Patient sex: M
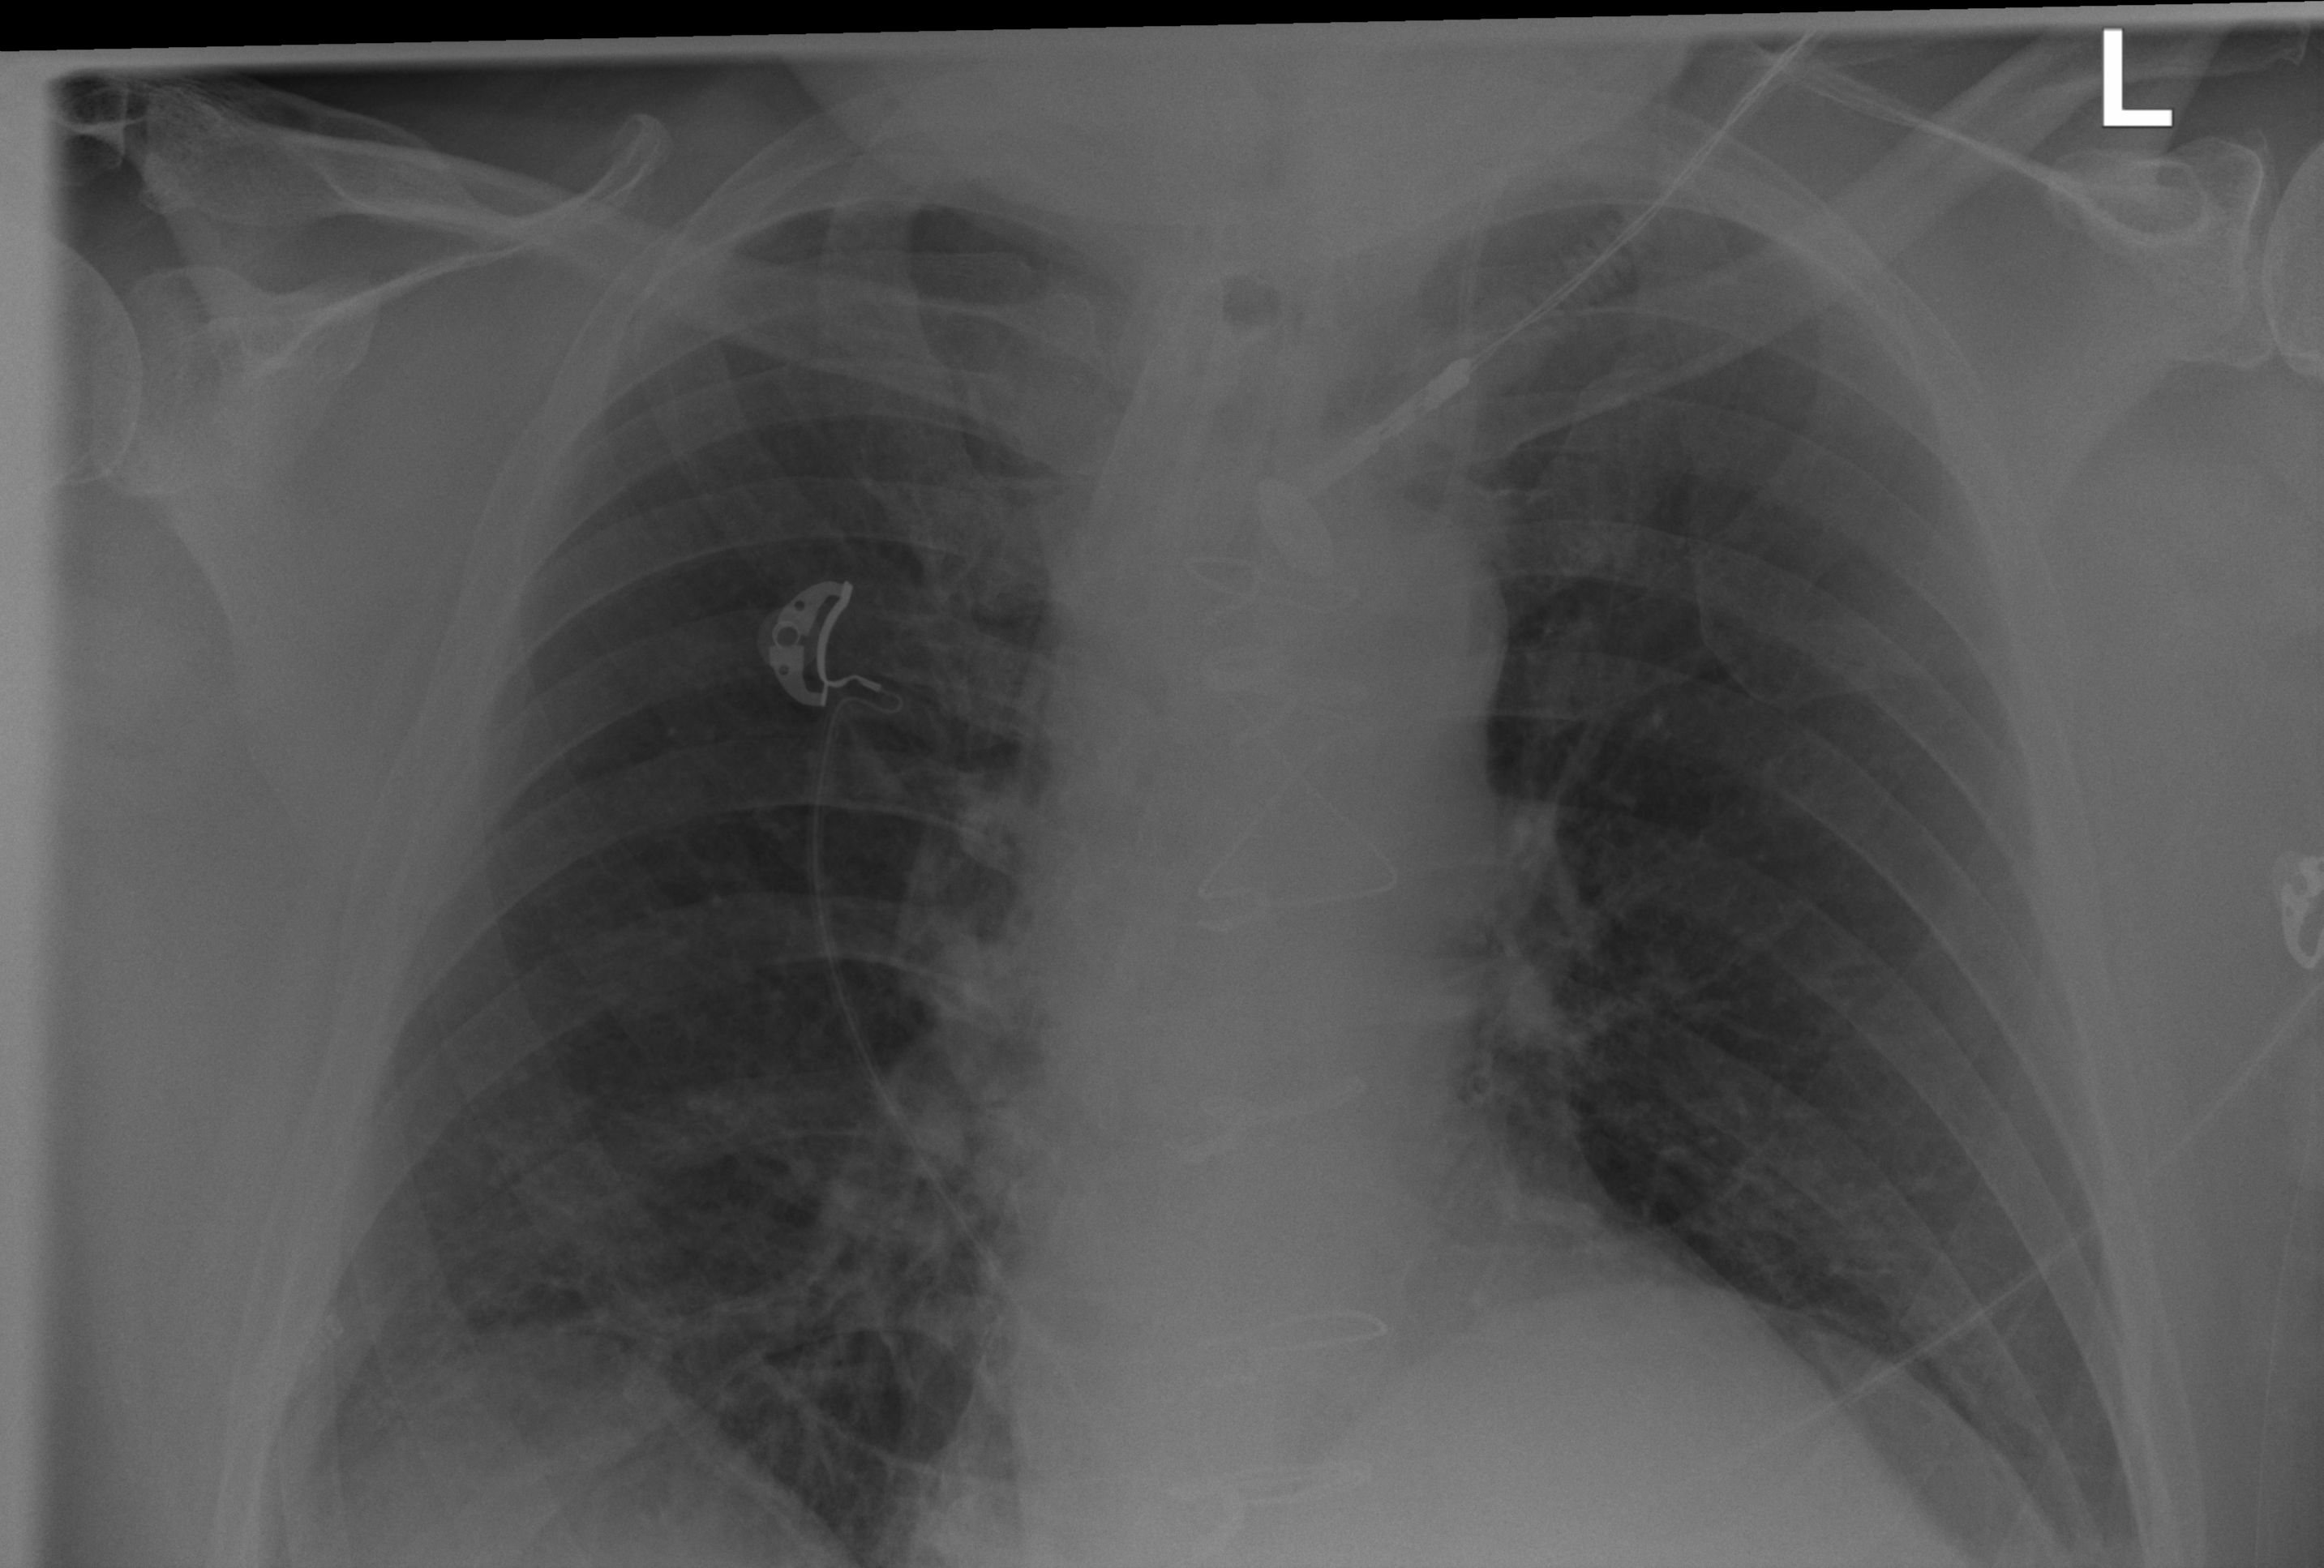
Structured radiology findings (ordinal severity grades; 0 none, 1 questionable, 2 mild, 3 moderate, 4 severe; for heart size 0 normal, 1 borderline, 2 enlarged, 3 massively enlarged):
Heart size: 0
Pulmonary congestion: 0
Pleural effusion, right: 1
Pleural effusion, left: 0
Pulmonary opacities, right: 0
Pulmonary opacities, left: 0
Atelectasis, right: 2
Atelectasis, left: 2